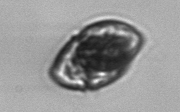
Label: Gyrodinium